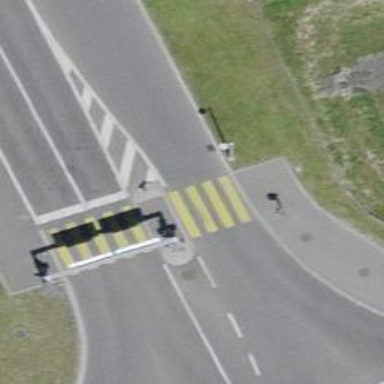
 identified as zebra crossing. It includes island."